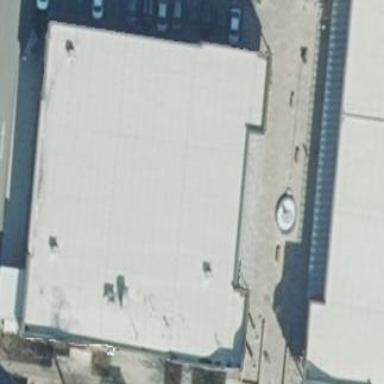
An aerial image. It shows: Commercial building.